Question: I'm having a lot of fun learning iOS dev and Swift, but having a spot of bother with this.
I'm writing a view with a bunch of controls in it, and my UIViewController is getting a bit bloated with all the delegate protocols it has to support. So I want to break out some of the delegation to separate classes. But there doesn't seem to be any way of connecting the view controls to the separated classes in the storyboard?
Example: I did have:
'''
class ViewController: UIViewController, UIPickerViewDelegate, UIPickerViewDataSource{
...code...
}
'''
and it was easy to connect the picker view to this by dragging the connectors to the ViewController thingy in the top margin of the view in the storyboard, like so:

now I have:
'''
class ViewController: UIViewController{
...code...
}
'''
and in a separate file:
'''
class PickerHandler: UIPickerViewDelegate, UIPickerViewDataSource{
...code...
}
'''
However, there's no way I can drag the delegate connectors for the picker view to this class, so how do I wire up the delegate?
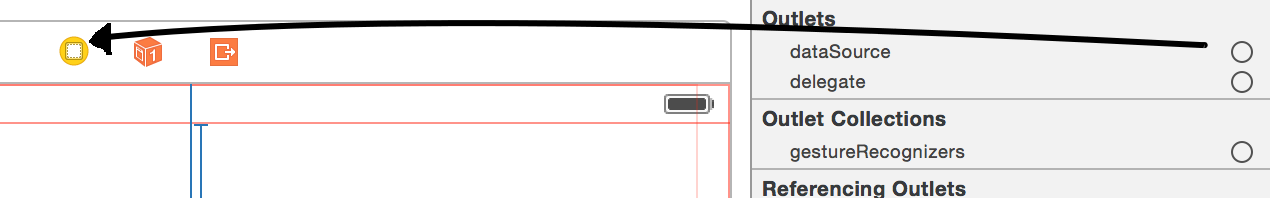
Answer: Quick answers: Like snowman4415.
Swift recommended way:
'''
class ViewController: UIViewController {
...code...
}
extension ViewController: UIPickerViewDelegate {
}
extension ViewController: UIPickerViewDataSource {
}
'''
You can put these extensions anywhere you want. There is no need to make another class for this, assuming you just don't want your class becomes too big.
Also, there are other cases that require making another class, like you did, but it requires more works, like when you have to write extra 'protocol' in order to delegate from 'PickerHandler' back to 'ViewController' (because you can't call 'ViewController''s instance inside 'PickerHandler' class directly)